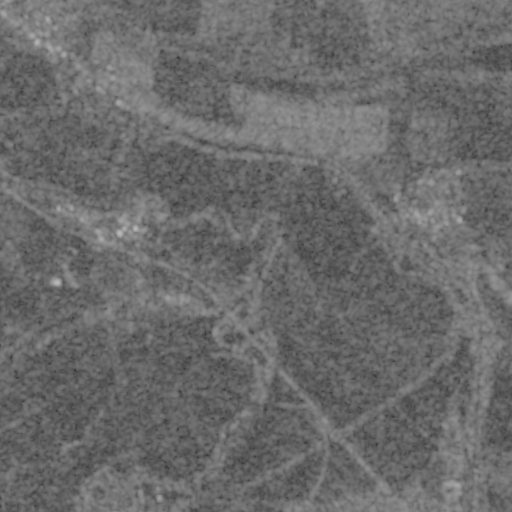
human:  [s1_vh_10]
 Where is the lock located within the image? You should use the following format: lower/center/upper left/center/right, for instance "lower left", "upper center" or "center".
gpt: The lock is located in the upper left of the image.
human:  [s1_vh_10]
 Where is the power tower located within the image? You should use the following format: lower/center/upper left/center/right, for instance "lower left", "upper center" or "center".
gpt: The power tower is located in the upper center of the image.
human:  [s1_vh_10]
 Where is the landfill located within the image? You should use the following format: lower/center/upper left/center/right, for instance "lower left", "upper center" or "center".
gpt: There is no landfill in the image.

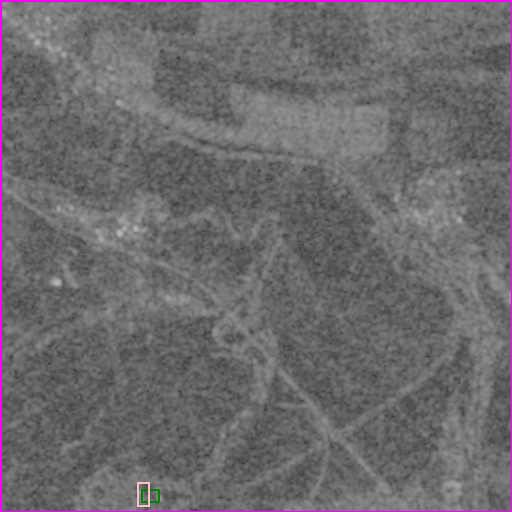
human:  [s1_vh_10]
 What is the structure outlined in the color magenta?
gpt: The structure outlined in magenta is a crop field.
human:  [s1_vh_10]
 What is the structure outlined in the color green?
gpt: The structure outlined in green is a park.
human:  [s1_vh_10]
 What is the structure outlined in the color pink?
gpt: The structure outlined in pink is a parking lot.
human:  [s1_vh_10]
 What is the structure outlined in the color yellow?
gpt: There is no yellow outline.